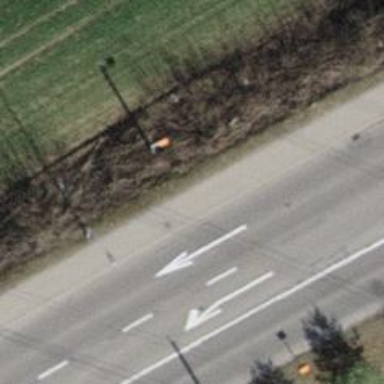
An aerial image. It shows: Object with orange color.